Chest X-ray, PA view. Patient: 61 years old, sex M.
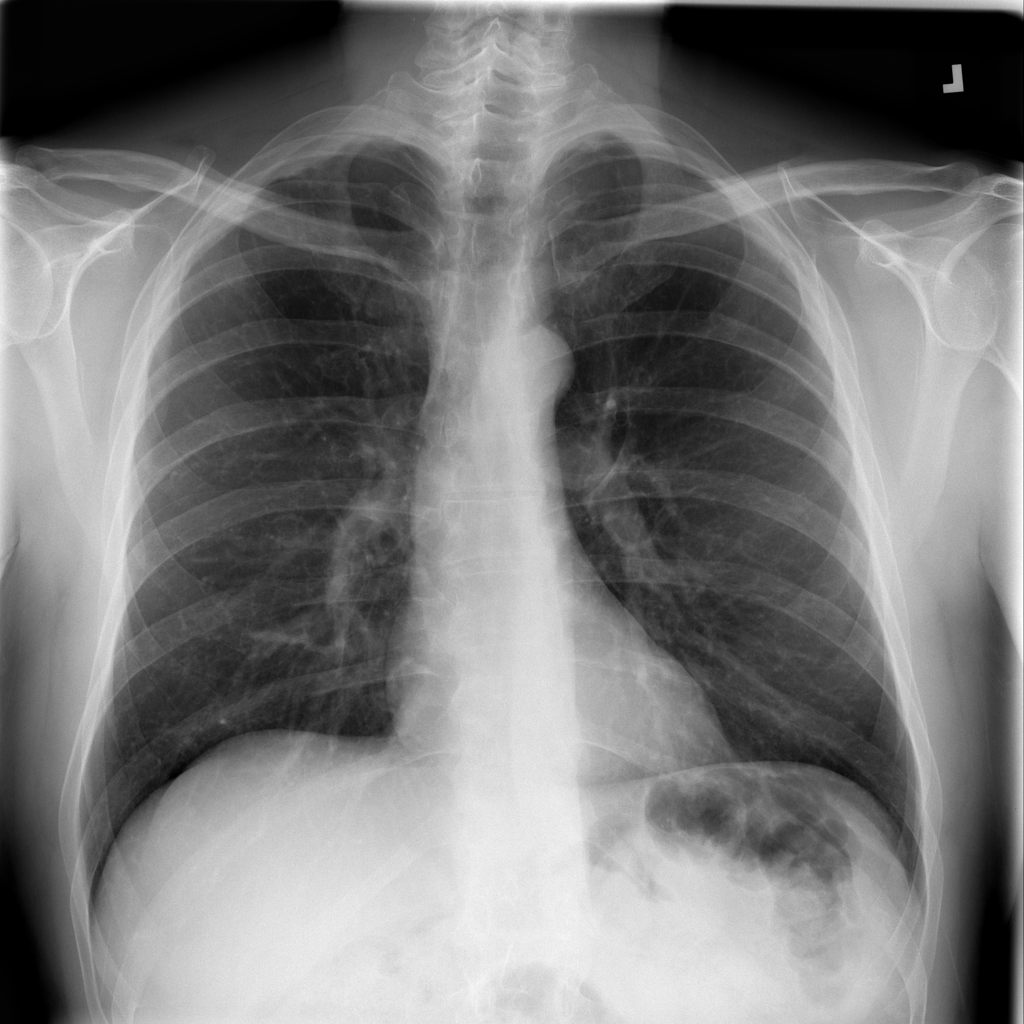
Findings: No Finding